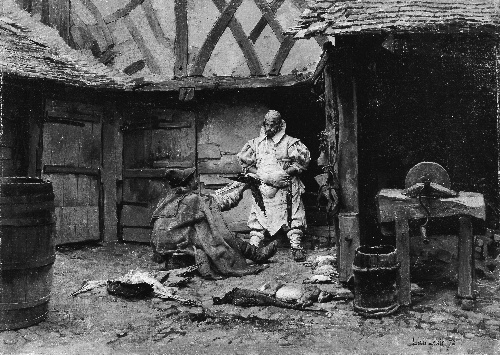
Title: Choosing the Dinner
Artist: Alexandre-Louis Leloir
Artist bio: French, Paris 1843–1884 Paris
Date: 1872
Object type: Painting
Classification: Paintings
Medium: Oil on canvas
Dimensions: 12 1/4 x 18 3/8 in. (31.1 x 46.7 cm)
Department: European Paintings
Credit line: Catharine Lorillard Wolfe Collection, Bequest of Catharine Lorillard Wolfe, 1887
Accession year: 1887
Repository: Metropolitan Museum of Art, New York, NY
Tags: Birds|Men|Rabbits